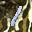
Label: 1